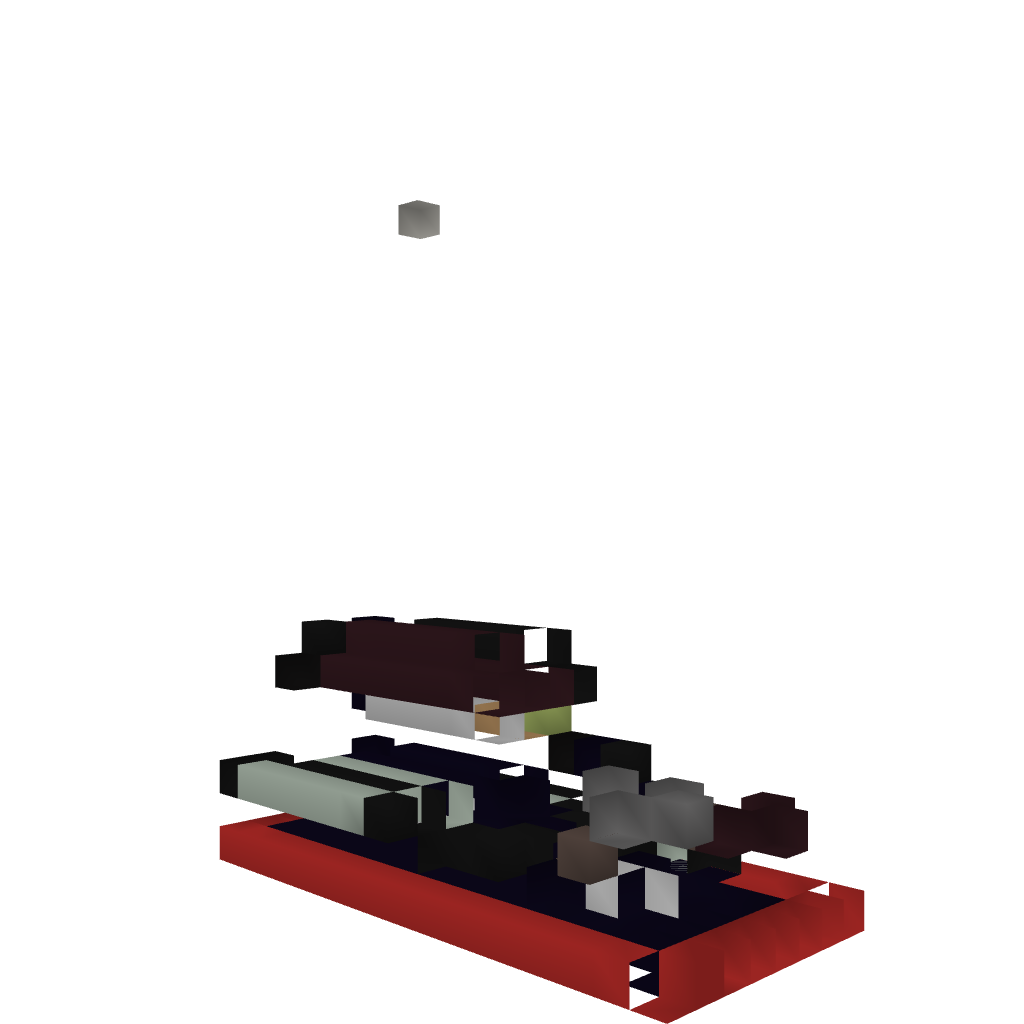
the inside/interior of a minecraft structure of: Biggest Cannon Ever!